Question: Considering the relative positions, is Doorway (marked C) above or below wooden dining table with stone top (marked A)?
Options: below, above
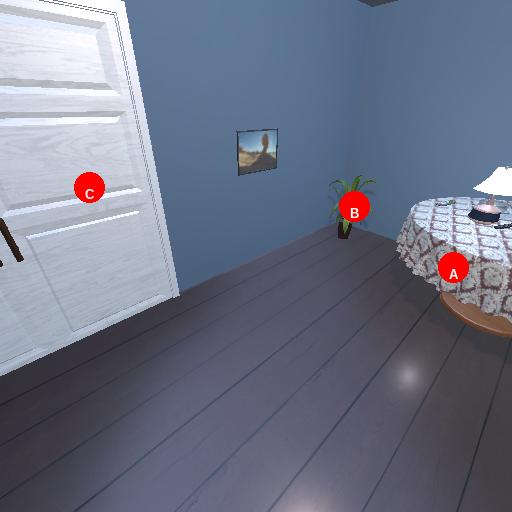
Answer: below